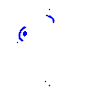
Particle: electron